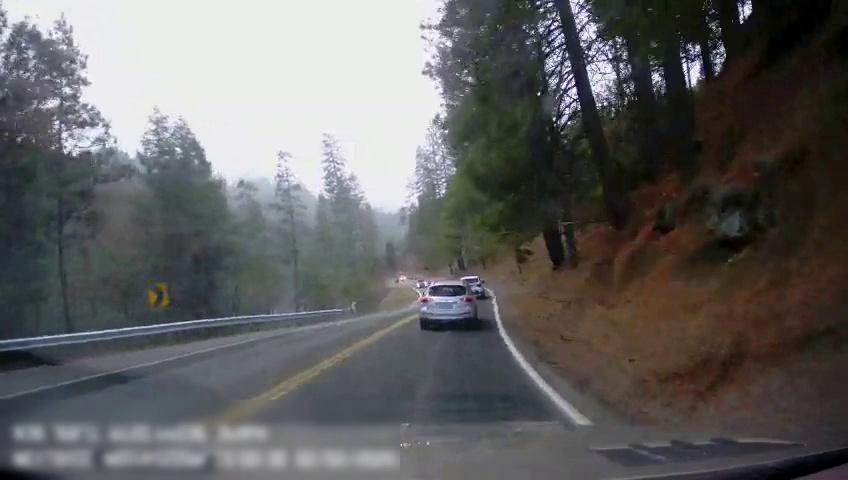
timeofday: Day
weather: Cloudy
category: Drivable Space
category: Vehicles | SUV
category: Vehicles | SUV
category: Vehicles | SUV
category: Lanes | Alternate Lane
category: Lanes | Current Lane
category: Lanes | Opposite Lane
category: Lanes | Opposite Lane
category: Traffic | Signs